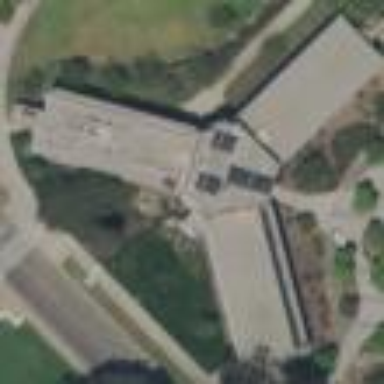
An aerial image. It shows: College building.